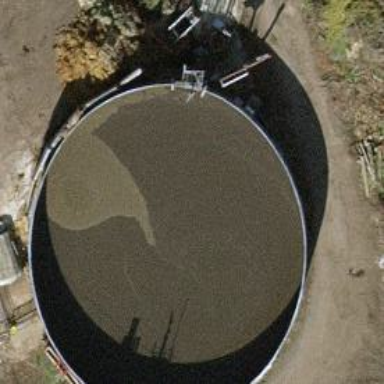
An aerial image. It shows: Storage tank building.